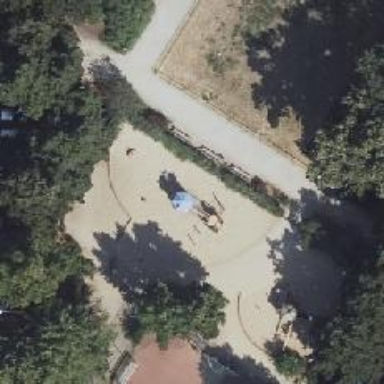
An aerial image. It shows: Playground featuring climbing frame.